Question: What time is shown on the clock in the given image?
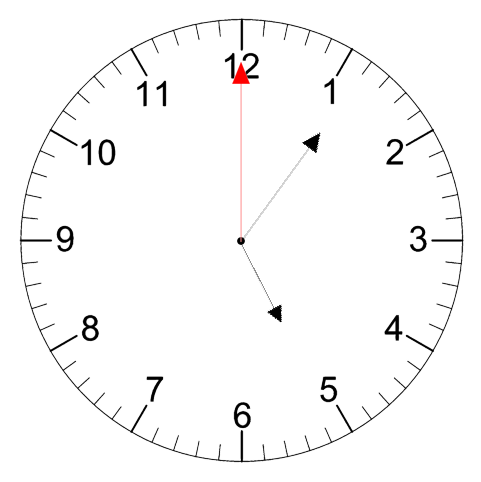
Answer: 05:06:00